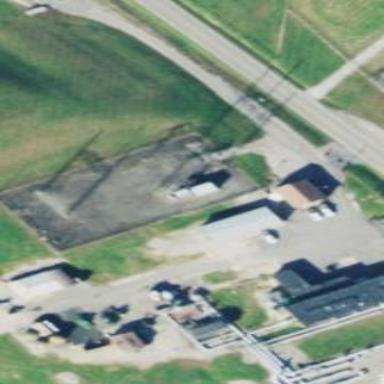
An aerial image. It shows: Industrial power substation surrounded by fence.